Question: So I created a heatmap using geom_tile() as follows:
'''
df_temp <- df_master
df_temp$X <- c(1:length(df_master$CHR))
df_temp[ ,c('CHR')] <- list(NULL)
df_temp <- melt(df_temp, id.vars="X")
n1 <- length(unique(df_temp$variable))
n2 <- length(unique(df_temp$X))
ggplot(df_temp, aes(x = X, y = variable, fill = value)) +
theme(axis.title.x = element_blank()) +
theme(axis.ticks.x = element_blank(),
axis.text.x = element_blank()) +
geom_tile() +
scale_fill_gradientn(
colors=c("grey","orange","dark red"), na.value="grey",
values=rescale(c(0,5,40)),
limits=c(0,40)) +
geom_line(data = data.frame(x = c(0, n2) + 0.5, y = rep(2:n1, each = 2) - 0.5),
aes(x = x, y = y, group = y), size=1, colour = 'white', inherit.aes = FALSE)
'''
This produced the following <URL>.
However, the x-axis has a subcategory that groups each observation from 1-20 and is ordered appropriately. I want this to be reflected in the ggplot somehow, with a bottom annotation and maybe some separations inside the heatmap? Excuse my mouse painting skills but something like this:

So the bottom annotation should be like a single-row colour map that indicates which group the above observations fall under. The black lines would signify exact locations at which these groups are separate.
Is this possible? I've tried going through the internet, but have yet to find a clear answer. Thank you!
EDIT:
Forgot to add what df_temp looks like!
'''
> df_temp
X variable value CHR
1 1 A <PHONE> M.m.01
2 2 A <PHONE> M.m.02
3 3 A <PHONE> M.m.06
4 4 A <PHONE> M.m.10
5 5 A <PHONE> M.m.13
6 6 B <PHONE> M.m.02
7 7 B <PHONE> M.m.03
8 8 B <PHONE> M.m.05
9 9 B <PHONE> M.m.07
10 10 B <PHONE> M.m.10
11 11 B <PHONE> M.m.13
12 12 B <PHONE> M.m.16
13 13 B <PHONE> M.m.19
14 14 B <PHONE> M.m.20
15 15 C <PHONE> M.m.01
16 16 C 2.<PHONE> M.m.02
17 17 C 2.<PHONE> M.m.05
18 18 C <PHONE> M.m.10
19 19 D <PHONE> M.m.01
20 20 D <PHONE> M.m.02
21 21 D 2.<PHONE> M.m.03
22 22 E <PHONE> M.m.07
23 23 E <PHONE> M.m.08
24 24 F <PHONE> M.m.02
25 25 F <PHONE> M.m.03
'''
Where CHR ranges from M.m.01 to M.m.20 and variable ranges from 6 different categories. This is the result after melt().
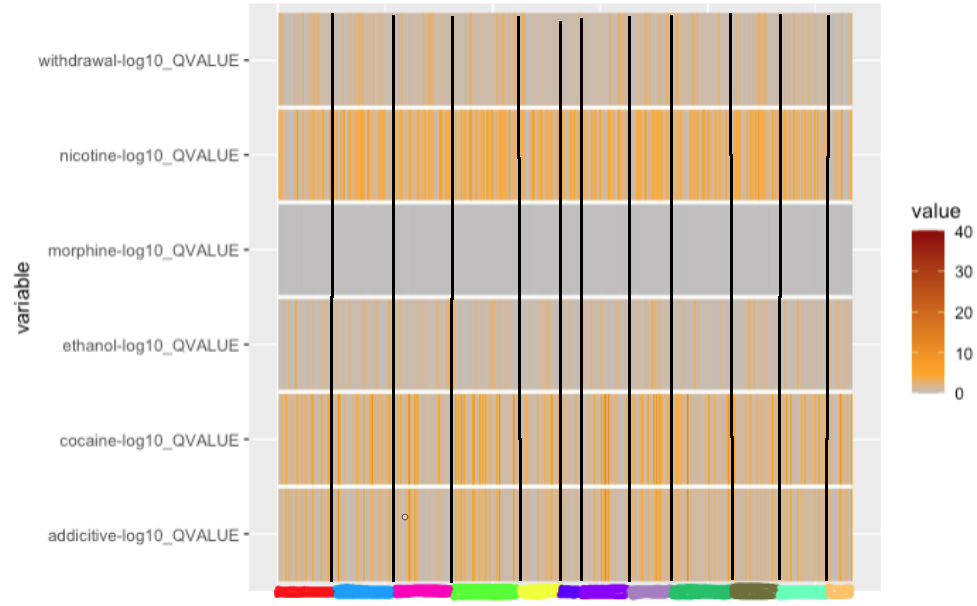
Answer: This can be done with themed facets using the 'ggh4x' package.
The sample data provided doesn't really reproduce your plot, so I have created my own with the same structure for illustration purposes.
'''
library(ggh4x)
ggplot(df_temp, aes(x = X, y = variable, fill = value)) +
geom_tile() +
geom_hline(yintercept = 0:6 + 0.5, color = "white") +
scale_x_continuous(expand = c(0.01, 0)) +
scale_fill_gradientn(
colors=c("grey","orange","dark red"), na.value="grey",
values=scales::rescale(c(0,5,40)),
limits=c(0,40)) +
facet_grid2(.~CHR, scales = "free_x", space = "free_x", switch = "x",
strip = strip_themed(
background_x = elem_list_rect(
fill = rainbow(length(unique(df_temp$CHR)))))) +
theme_bw(base_size = 16) +
theme(axis.title.x = element_blank(),
axis.ticks.x = element_blank(),
axis.text.x = element_blank(),
panel.spacing.x = unit(0, "mm"),
panel.background = element_rect(fill = NA, color = "black", size = 1),
panel.grid = element_blank())
'''
<URL>
---
'''
set.seed(1)
df_temp <- data.frame(X = rep(1:25, 6),
variable = rep(LETTERS[1:6], each = 25),
value = runif(25 * 6, 0, 2),
CHR = rep(paste("CHR",
rep(1:5, times = c(6, 4, 3, 7, 5))), 6))
'''